Field crop: tomato
Growth stage: 1
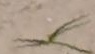
Species: cyperus